Question: I have program that is some kind of testing. I keep questions in panel, but when I run my program, it show the middle of panel. How to make it show the beginning of the panel?

'''
private void Form1_Load(object sender, EventArgs e)
{
for (int i = 0; i < 10; i++)
{
Dictionary<string, bool> answers = new Dictionary<string,bool>();
for (int j = 0; j < 4; j++)
{
string ans = "Vidpovid' " + (j+1);
bool flag = false;
if( i > 5)
{
if( j == 0 || j == 2)
{
flag = true;
}
}else
if (j == 0)
{
flag = true;
}
answers.Add(ans, flag);
}
string q_text = "Pitannia No. " + (i+1);
this.AddQuestion(q_text, answers);
}
panel1.ScrollControlIntoView(panel1.Controls[0]);
}
'''
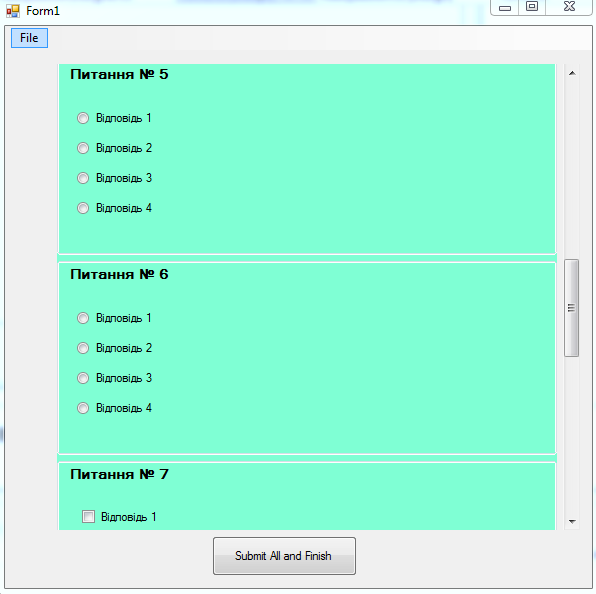
Answer: Try to set focus on the first control in the panel on Form_Load event:
'''
panel1.Controls[0].Select();
'''